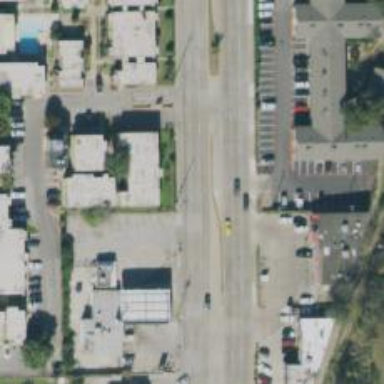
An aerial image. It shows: Secondary road with separate sidewalks.